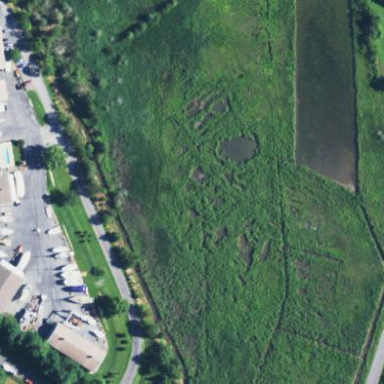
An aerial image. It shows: Marshy wetland area.